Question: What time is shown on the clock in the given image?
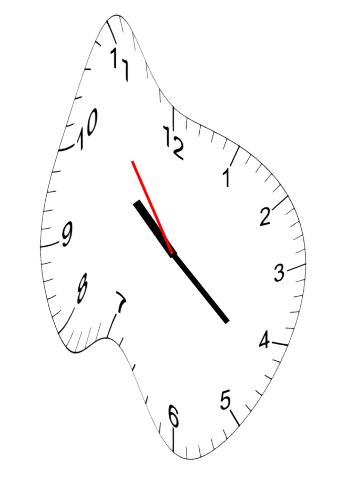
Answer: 10:21:54